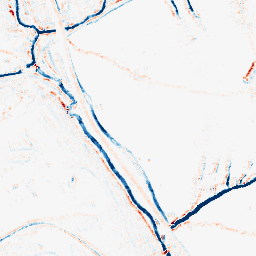
Category: morphological
Decomposition family: morphological_ellipse
Decomposition parameters: operation: average
width: 5
height: 5
Upsampling method: regularized
Upsampling parameters: scale: 4
lambda_reg: 0.001
Upsampling scale: 4